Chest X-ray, AP view. Patient: 38 years old, sex M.
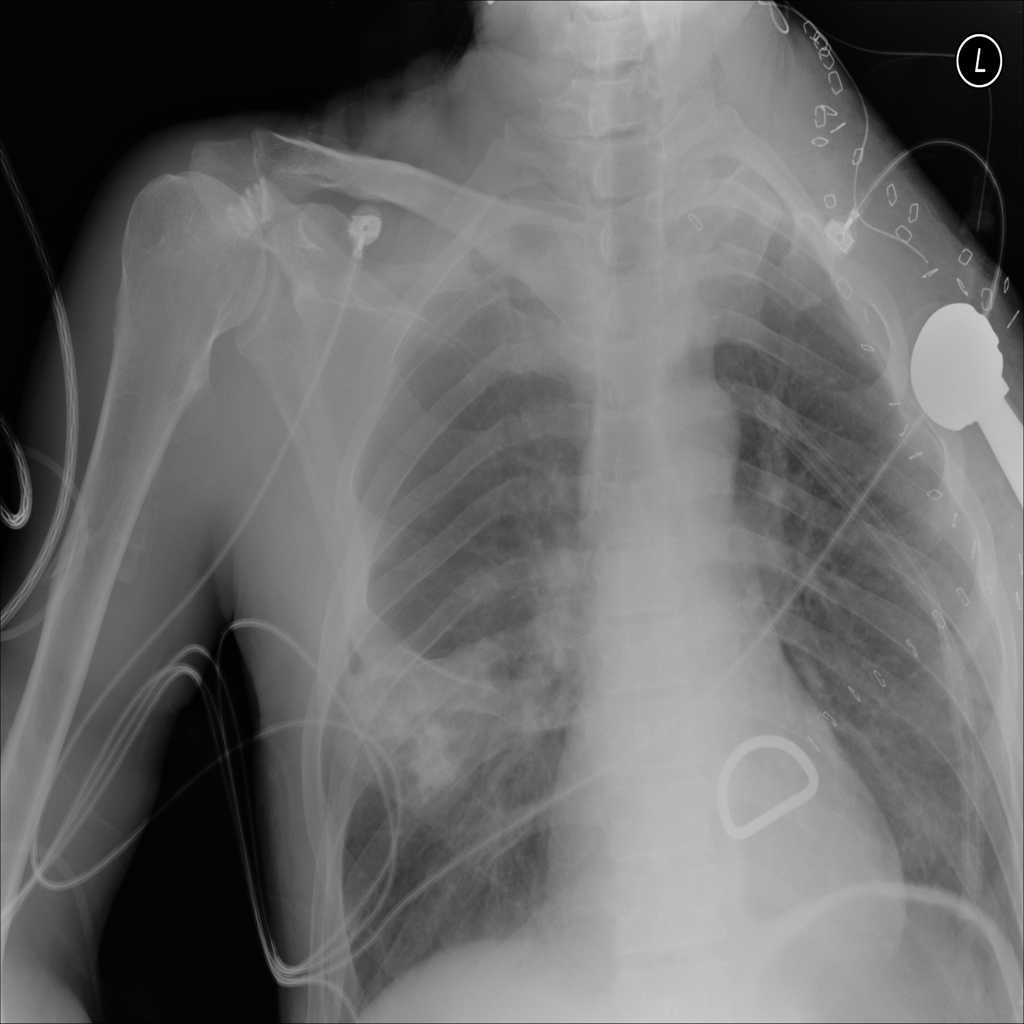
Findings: Emphysema, Mass